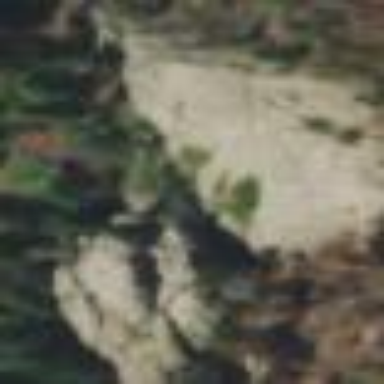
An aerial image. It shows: Landscape of bare rock.